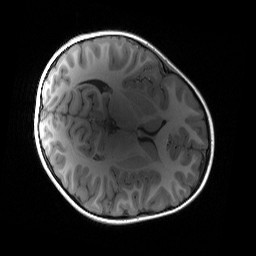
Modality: T1w
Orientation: axial
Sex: male
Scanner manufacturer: siemens
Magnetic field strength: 3 T
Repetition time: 1.9 s
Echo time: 0.00243 s